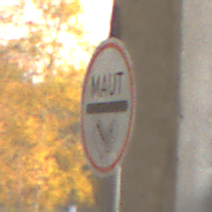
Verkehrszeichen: MautflichtigeStrecke
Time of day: SunriseSunset
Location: Roofed (Suburban)
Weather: Clear
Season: NotSpecified
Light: Natural